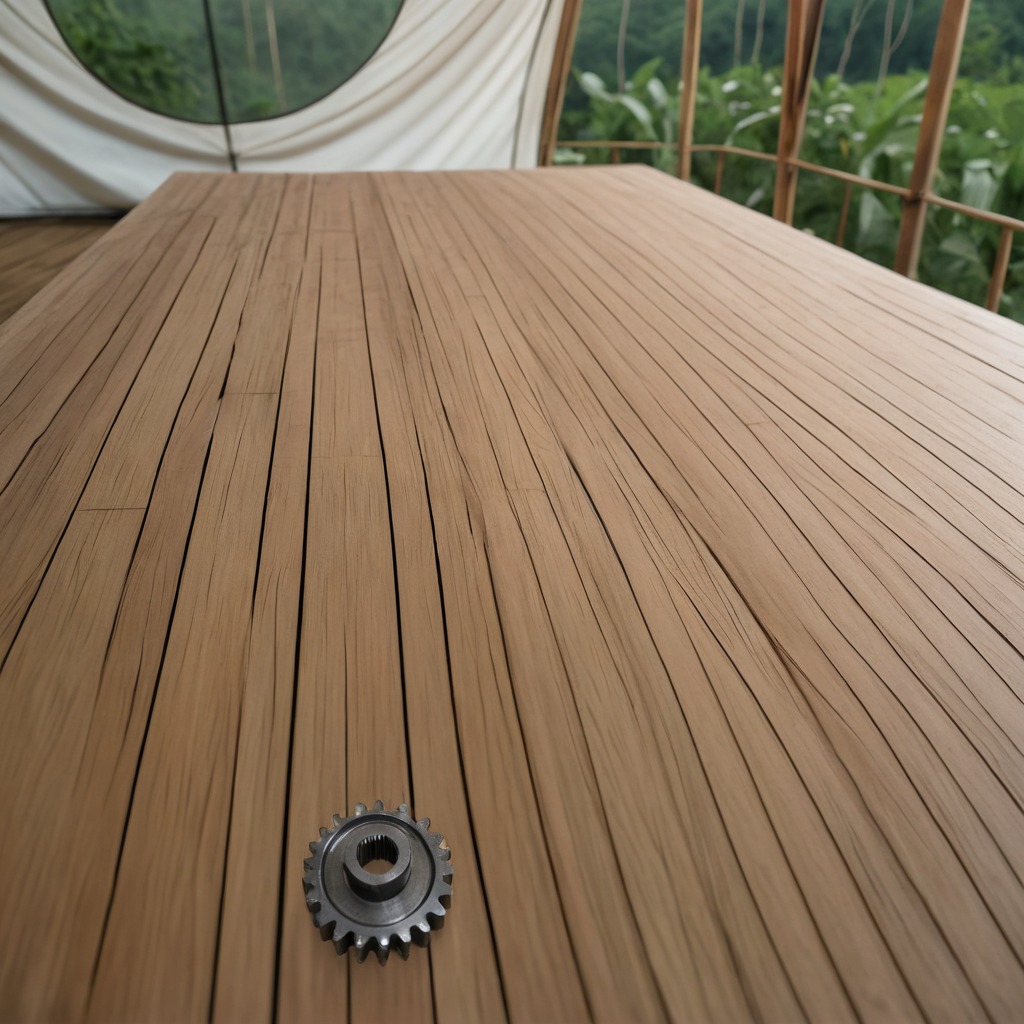
A steel gear with teeth lies on the wooden table inside a jungle field workshop tent.